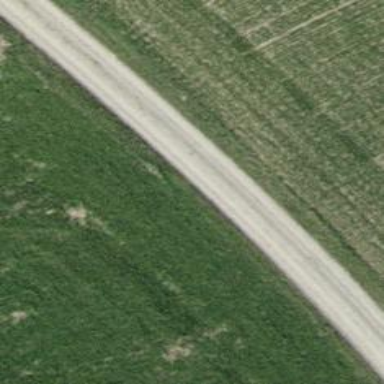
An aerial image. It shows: Pebblestone track with grade3 tracktype.